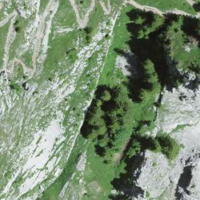
EUNIS habitat code: 31
Species observed at this site:
Carduus defloratus
Aster alpinus
Vicia sylvatica
Parnassia palustris
Phyteuma orbiculare